Question: This is feeling simple question but i'm struggling to get the exact output. I need to align 3 div's inside a div in footer. I have tried lot in google, and worked before too. but in footer fixed position its not working exactly.
In that image, white color container div for footer, red- left, green -right, and center.
here is my CSS :
'''
div .footer-container
{
height:53px;
width:100%;
position:fixed;
}
div .footer-container div .footer-left
{
background-color:#f00;
float:left;
width:33%;
height:31px;
}
div .footer-container div .footer-right
{
background-color:#0f0;
float:right;
width:33%;
height:31px;
}
div .footer-container div .footer-center
{
background-color:#f0f;
margin:0 auto;
height:31px;
width:33%;
}
'''
here is HTML :
'''
<div data-role = "footer" class="footer-container">
<div>
<div class="footer-left"></div>
<div class="footer-right"></div>
<div class="footer-center"></div>
</div>
</div>
'''
What am doing wrong ? pls explain.
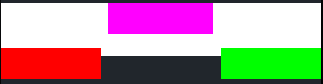
Answer: Get rid of all the floats. Add Display: inline-block to each of the three inner div's and adjust their width (to 32%) so they fit side by side.
'''
div .footer-container {
height:53px;
width:100%;
position:fixed;
background:#ccc
}
div .footer-container div .footer-left {
background-color:#f00;
display: inline-block;
width:32%;
height:31px;
}
div .footer-container div .footer-right {
background-color:#0f0;
display: inline-block;
width:32%;
height:31px;
}
div .footer-container div .footer-center {
background-color:#f0f;
display: inline-block;
margin:0 auto;
height:31px;
width:32%;
}
'''
Here is a <URL>